Question: In Mail, it's possible to read an email which is paragraphs of text followed by an image that takes up the entire width, followed by more text. I would like to do the exact same thing in my app (read-only text view), except I want to restrict it to not fill the entire width but always remain centered on screen (even after rotation). I've coded a solution, but I'm not sure how to center the image, or perhaps there's a cleaner/better approach than what I've done.
I added a 'UIImage' at the end of the text in my 'UITextView' via 'NSMutableAttributedString'. I first had to resize the image, and to do that I'm using a 'UIImage' category someone shared that will resize the image, not degrade the image quality (terribly bad), and preserve the aspect ratio.
'''
NSMutableAttributedString *mutableAttString = [[NSMutableAttributedString alloc] initWithString:self.textView.text];
UIImage *image = [UIImage imageNamed:@"myImage"];
CGSize newSize = CGSizeMake(self.textView.frame.size.width, self.textView.frame.size.height);
//resize image to fit scren width using category
image = [image resizedImageWithContentMode:UIViewContentModeScaleAspectFit bounds:newSize interpolationQuality:kCGInterpolationHigh];
NSTextAttachment *textAttachment = [NSTextAttachment new];
textAttachment.image = image;
textAttachment.bounds = CGRectMake(0,-5, image.size.width, image.size.height);
NSAttributedString *attributedString = [NSAttributedString attributedStringWithAttachment:textAttachment];
[mutableAttString insertAttributedString:attributedString atIndex:(self.textView.text.length)];
self.textView.attributedText = mutableAttString;
'''
I'm not liking this solution because the image is not centered on screen, and it would be nice if I could again adjust the image scale upon rotating to and from landscape. At the moment, it's always the same size. And I don't want to use this category. :)
Another approach I thought of taking would be to not add the image to the textView at all, but instead find some way to dynamically adjust the height of the textView based on the content then add a 'UIImageView' underneath the 'textView' and keep it centered horizontally using Auto Layout. That wouldn't be the the most flexible solution but that's my layout - paragraphs of text with an image underneath and nothing else, so I'd be willing to do that.
I was just wondering, how did Apple do it for Mail? What do you suggest?

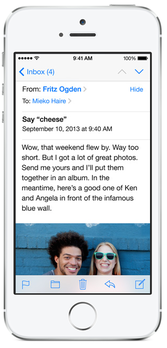
Answer: I implemented a solution where some text lies above an image. It's not flexible like Mail but it will work for my situation.
I created a 'UITableViewController' with one static custom cell in one section. In that cell lies a 'UITextView' set up with Auto Layout to always be the size of the cell. I then dragged in a 'UIImageView' underneath the table and set its mode to Aspect Fit and inputted an image name. In 'heightForCellAtIndexPath:' I calculate the height that would be required to fit all of the text by calling 'sizeToFit' on the textView then 'return self.cellTextView.frame.size.height;' And of course I tweaked the cell background color and got rid of separator lines so you cannot tell it's in a table.
This is great because the image stays centered and is always underneath the text, and the entire view is scrollable. Luckily, upon rotating the device 'heightForCellAtIndexPath:' is called so it's always the correct height. If you want additional padding underneath the text, simply add it to the calculated 'UITextView' height.